Interaction volume radius: 10 \u00c5
Interaction volume height: 10 \u00c5
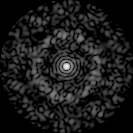
Disorder parameter: 0.8108